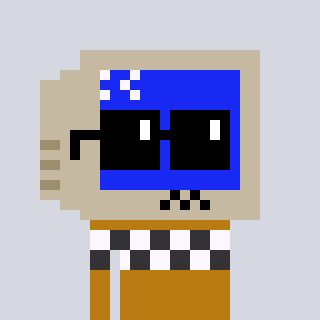
a pixel art character with square black sunglasses, a old monitor-shaped head and a gold-colored body on a cool background